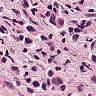
Metastatic tissue present: yes